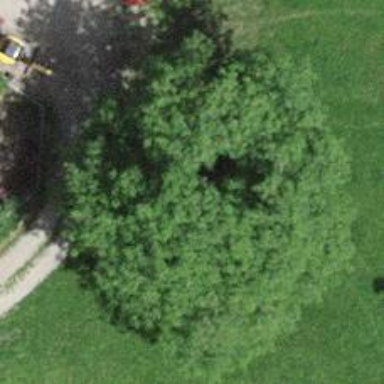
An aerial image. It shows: Beautiful tree in nature.